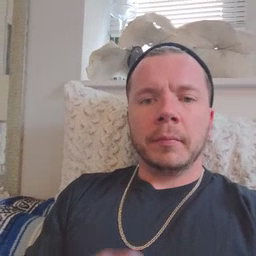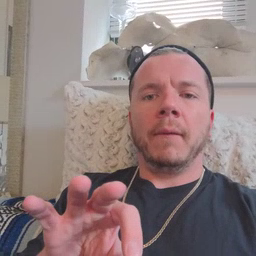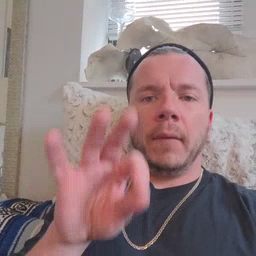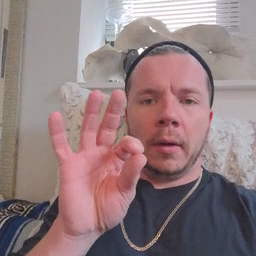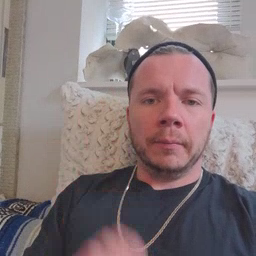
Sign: find